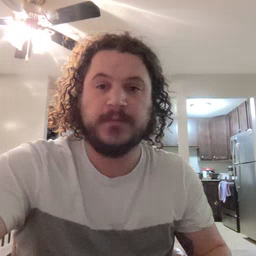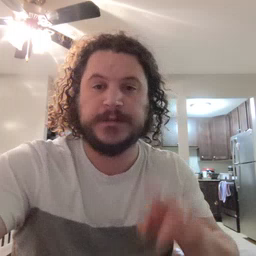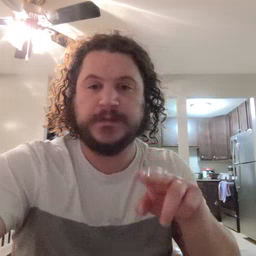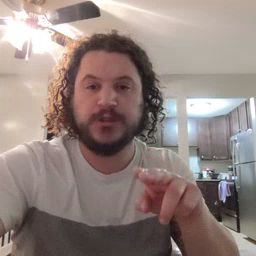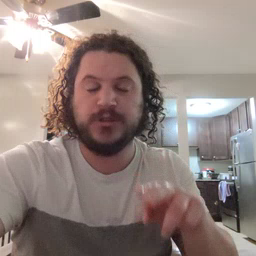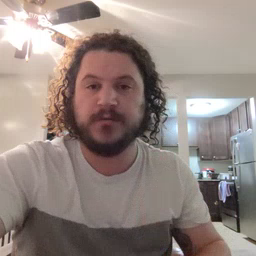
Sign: chair